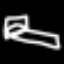
Label: bed